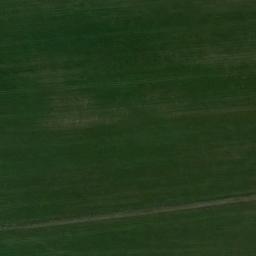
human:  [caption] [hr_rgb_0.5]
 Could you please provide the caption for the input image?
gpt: This meadow has dense grasses and a trail is also on the meadow .

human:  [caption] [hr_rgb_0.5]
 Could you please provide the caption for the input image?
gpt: The meadow is full of green grass .

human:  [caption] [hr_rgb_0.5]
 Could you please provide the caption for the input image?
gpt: There are several yellow lines on the grass .

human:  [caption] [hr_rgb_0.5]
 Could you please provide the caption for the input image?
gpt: There are some thin lines in the meadow .

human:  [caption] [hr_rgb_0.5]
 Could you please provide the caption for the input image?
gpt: A green and smooth meadow with many grass .